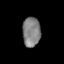
Tissue: lung
Cell type: Epithelial cells
Senescence score: 0.2117
Nuclear area (px): 513
Mean DAPI intensity: 129.384